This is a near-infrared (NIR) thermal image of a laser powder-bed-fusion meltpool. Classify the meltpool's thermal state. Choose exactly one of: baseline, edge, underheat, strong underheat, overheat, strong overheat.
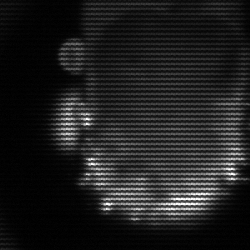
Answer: baseline